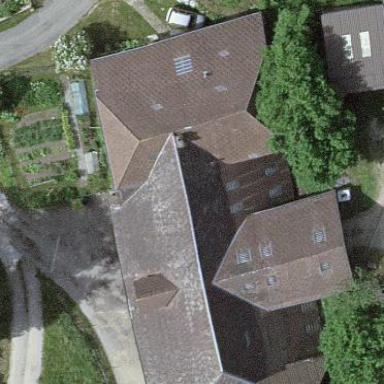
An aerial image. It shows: Farm building.